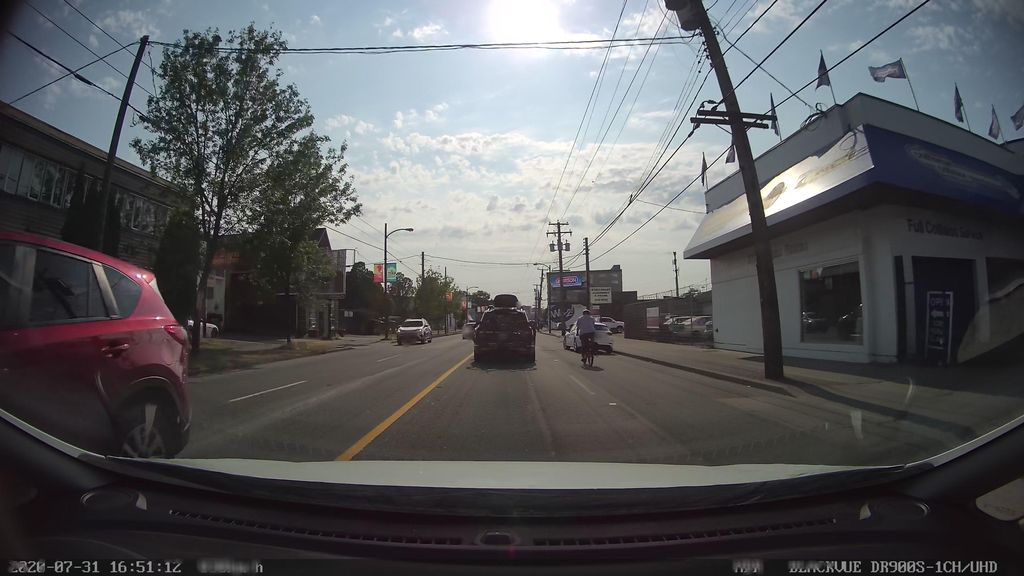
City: vancouver